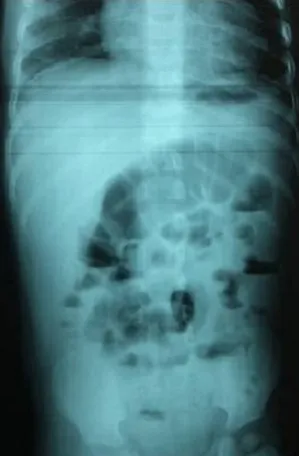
Abdomen X-ray: disappearance of metallic opacities 48 hours after a laxative treatment.
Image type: radiology (x_ray)